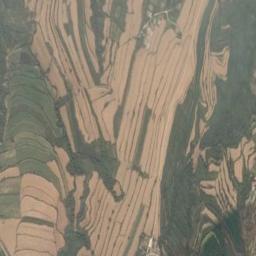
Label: terrace